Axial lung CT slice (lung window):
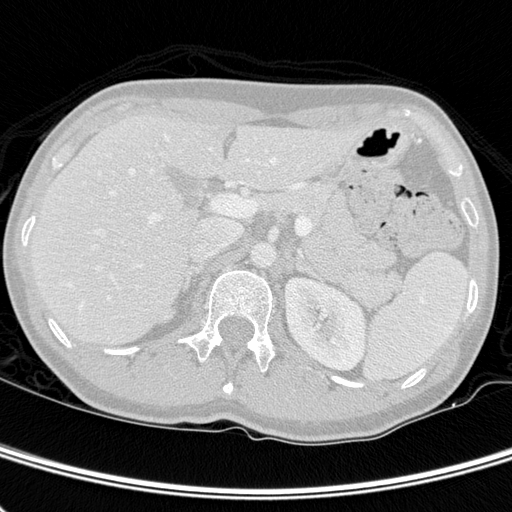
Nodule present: no